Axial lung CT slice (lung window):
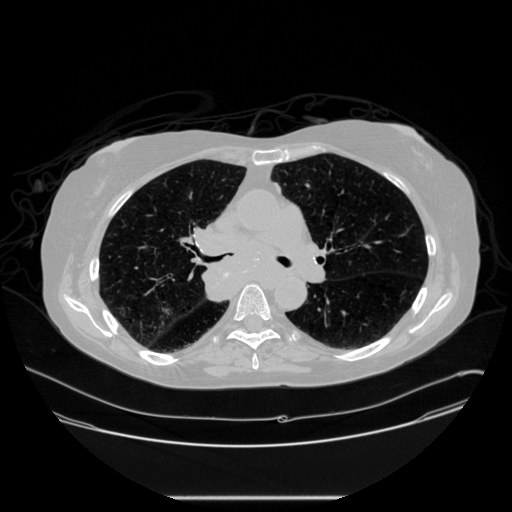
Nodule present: no